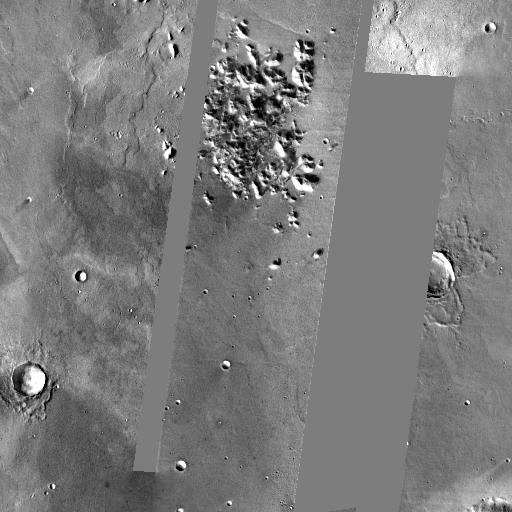
Crater classes present: Background, Other, Layered